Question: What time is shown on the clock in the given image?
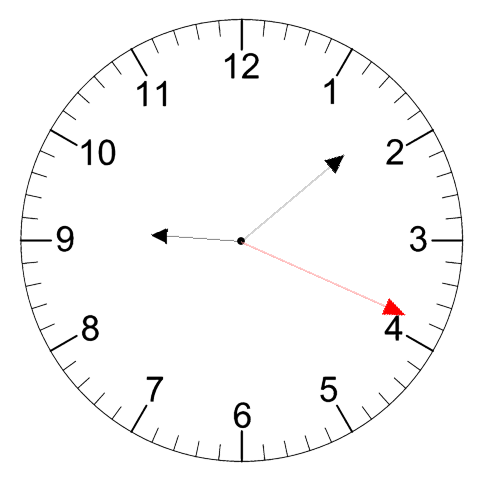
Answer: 09:08:19